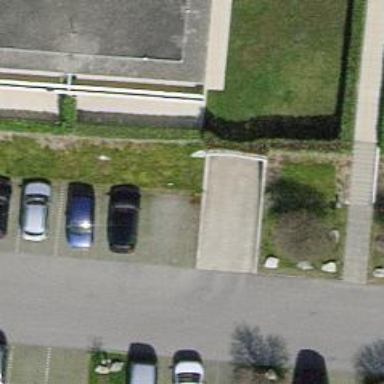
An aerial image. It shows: Parking entrance.